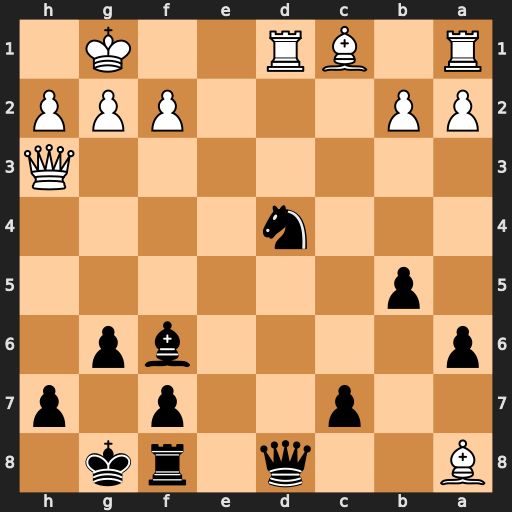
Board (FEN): B2q1rk1/2p2p1p/p4bp1/1p6/3n4/7Q/PP3PPP/R1BR2K1
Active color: b
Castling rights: -
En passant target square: -
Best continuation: Ne2+ Kf1 Qxd1#